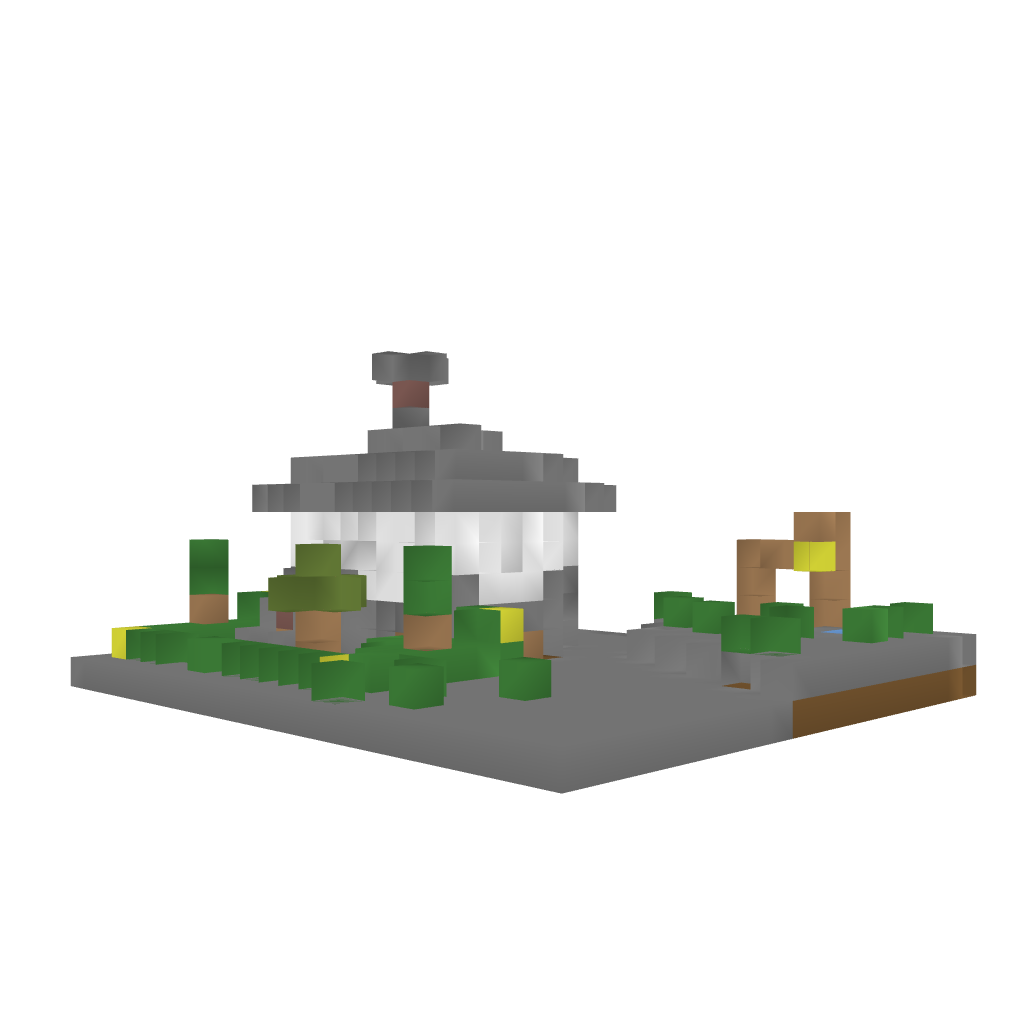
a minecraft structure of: Small Modern House bad low quality